Field crop: maize
Growth stage: 1
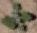
Species: chenopodium